Field crop: maize
Growth stage: 2
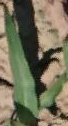
Species: maize